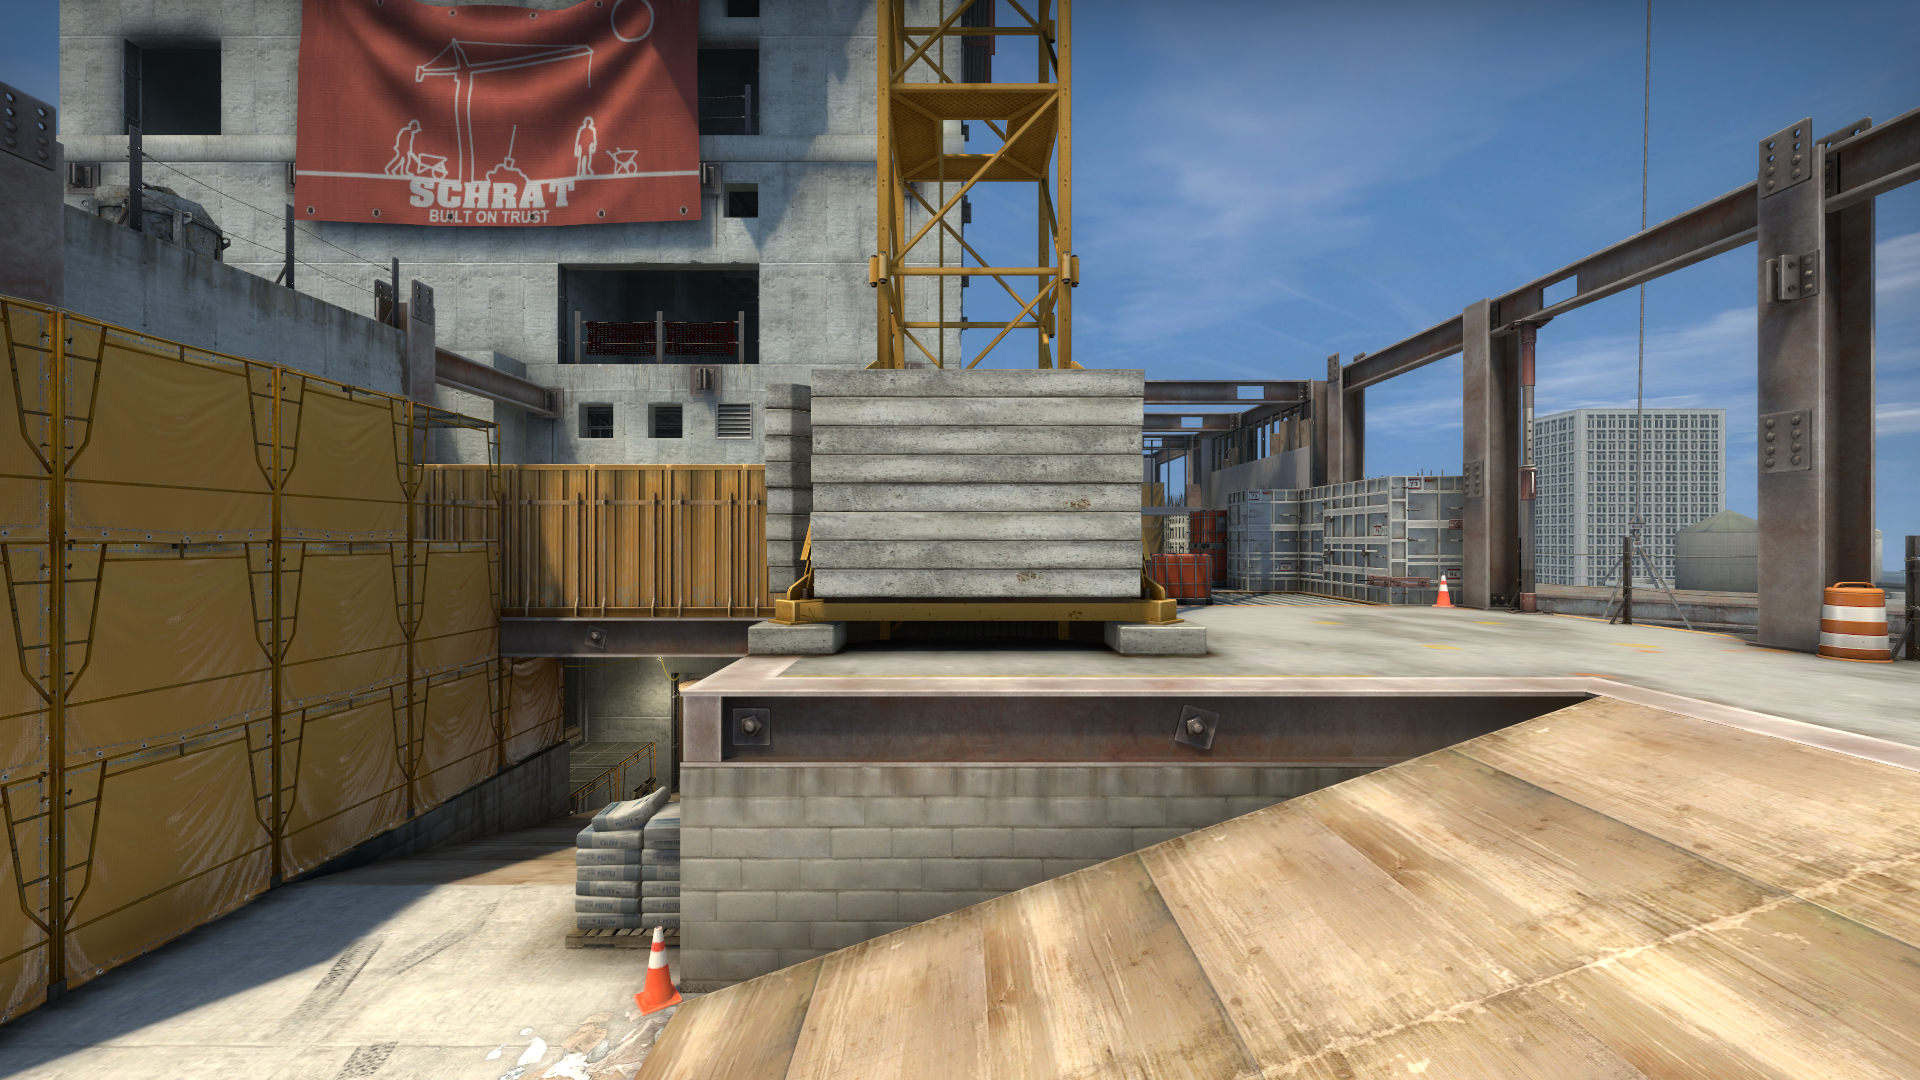
Map: de_vertigo